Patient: sex M, age 22
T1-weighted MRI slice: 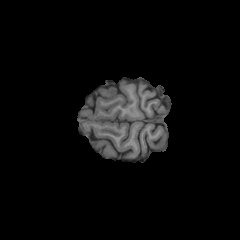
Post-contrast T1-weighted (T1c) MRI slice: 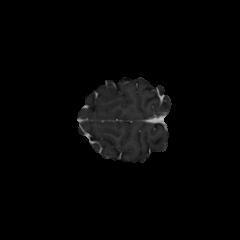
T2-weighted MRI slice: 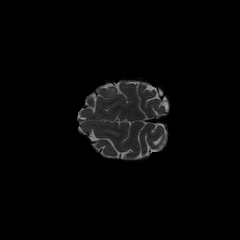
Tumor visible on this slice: yes
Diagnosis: Astrocytoma, IDH-mutant
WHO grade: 2